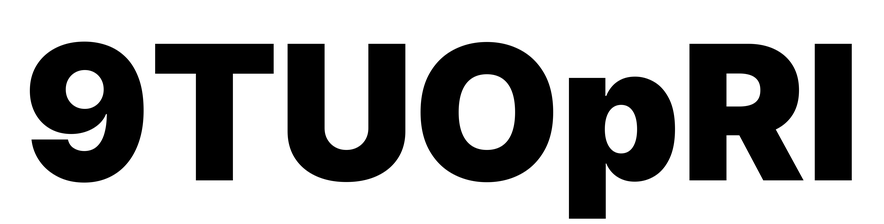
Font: Inter_Black